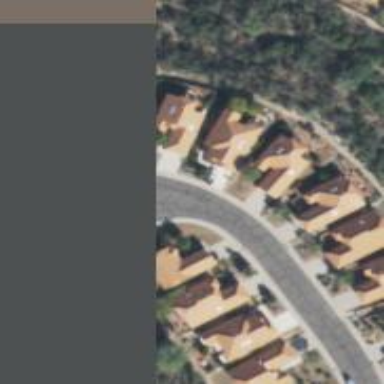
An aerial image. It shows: Residential road with asphalt surface.